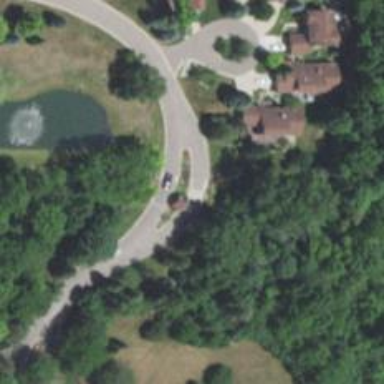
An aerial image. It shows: Asphalt road within gated community. It is residential area.